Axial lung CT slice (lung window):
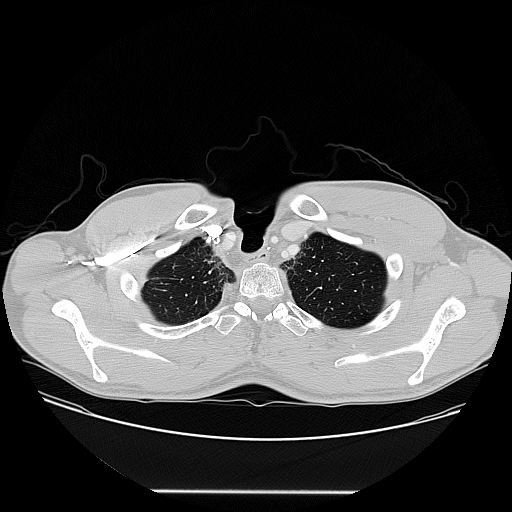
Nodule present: no